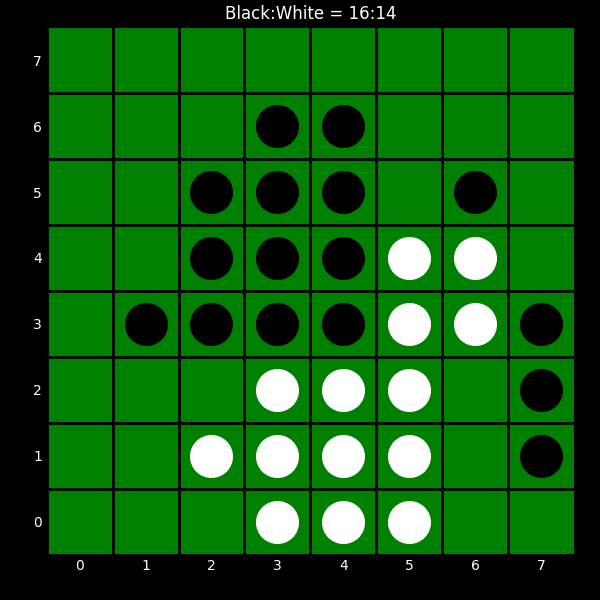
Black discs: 16
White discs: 14